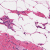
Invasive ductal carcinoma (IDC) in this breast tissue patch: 0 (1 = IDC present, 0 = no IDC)